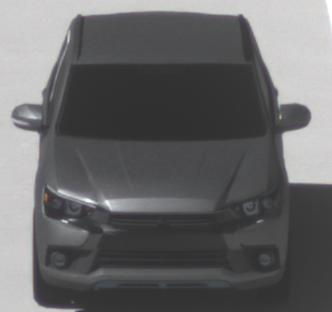
Make: Mitsubishi
Model: Outlander 2.0 Plug-In Hybrid
Detailed model: Outlander (III) Plug-In Hybrid
Model produced from: 2015/10
Model produced until: 2018/08
Doors: 5
Color: gray
Road condition: dry road
Daytime: midday
Contrast: high contrast